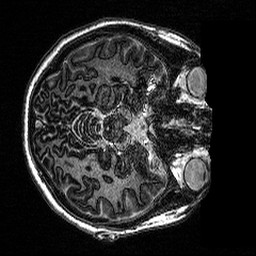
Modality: MP2RAGE
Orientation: axial
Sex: female
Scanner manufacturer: siemens
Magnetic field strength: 3 T
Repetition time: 5 s
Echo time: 0.00292 s